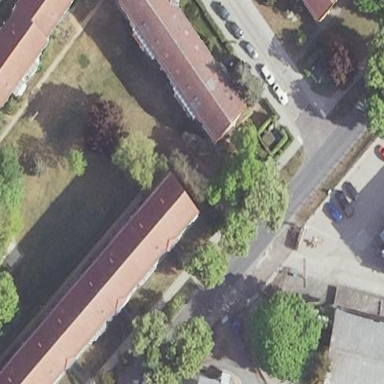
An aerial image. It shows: Gabled roof adorns the apartments building.